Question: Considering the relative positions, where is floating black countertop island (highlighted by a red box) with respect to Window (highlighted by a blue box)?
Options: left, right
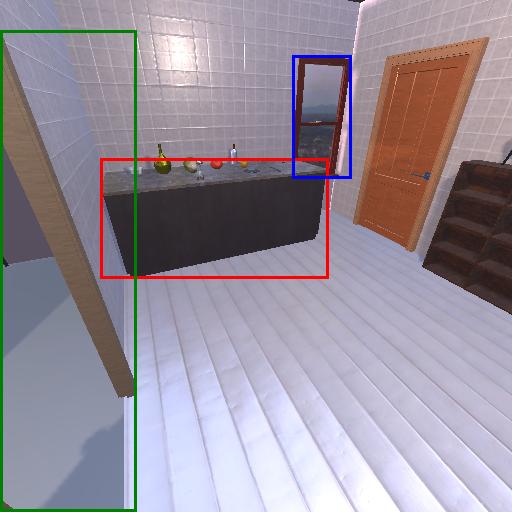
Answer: left